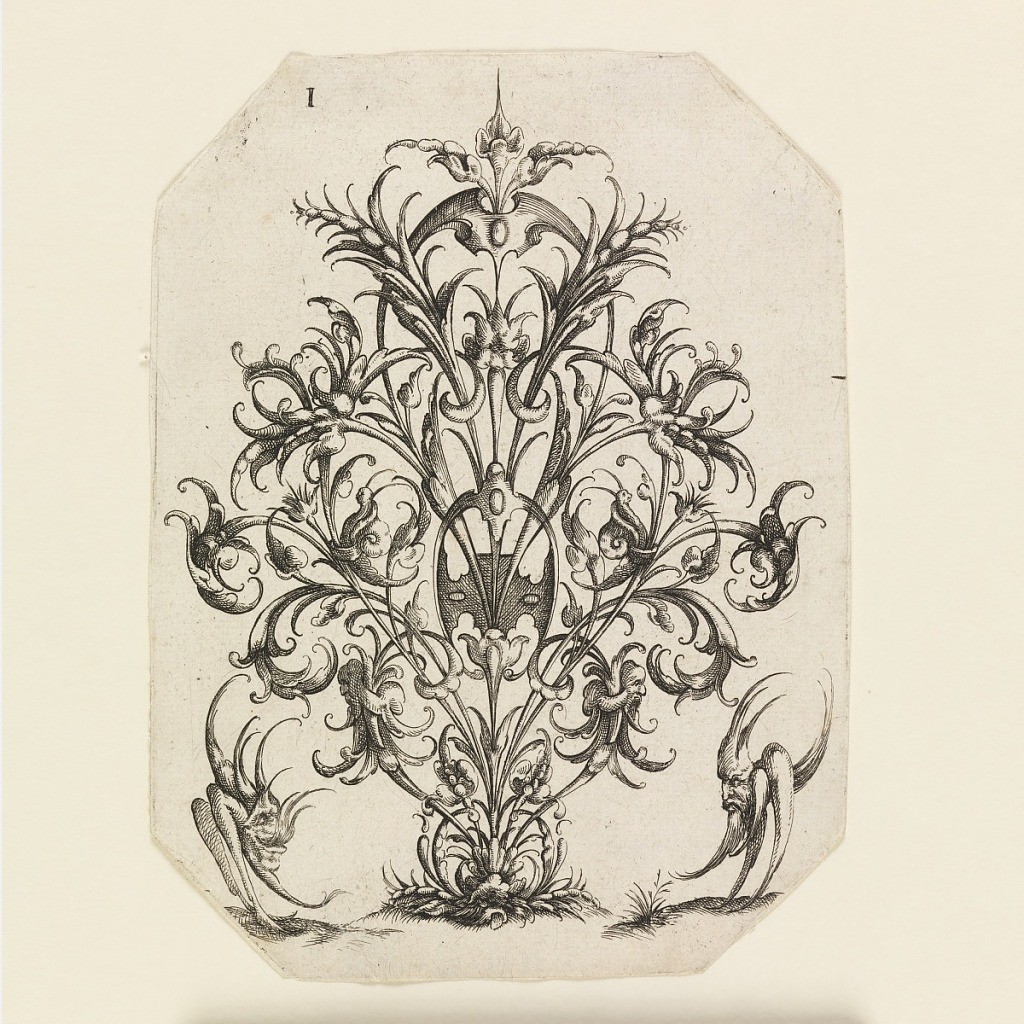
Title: Plate 1, from Die Folge der phantastichen Scmucksträße (Suite of Fantastic Ornamental Bouquets)
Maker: Wendel Dietterlin the Younger, German, active 1610–1614
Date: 1614
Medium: Etching on laid paper
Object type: Print
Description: Octagonal print showing a nosegay plant; two grotesque head-monsters flank the bottom of the plant; symmetrical arabesque motif with creatures.